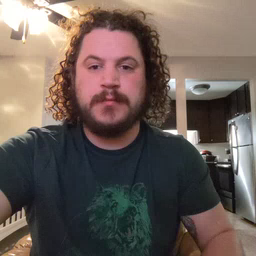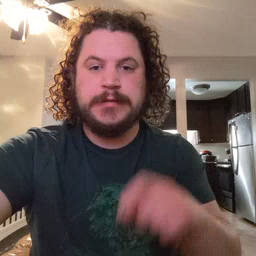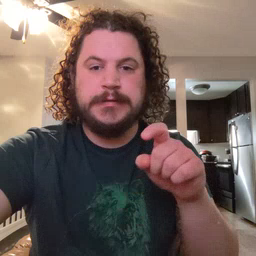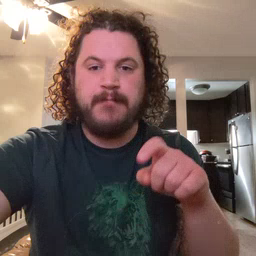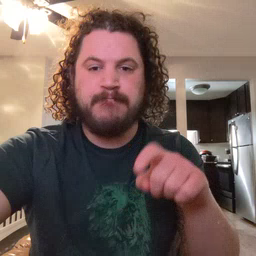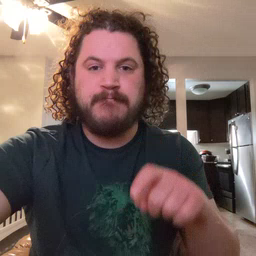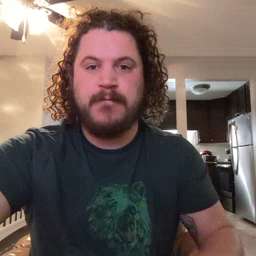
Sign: time